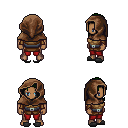
a pixel art fantasy rpg character, male body template, human, dark skin, leather chest armor, red pants, green long hairstyle, cloth hood, cloth bracers, gray slippers, four views (front, back, left, right), 2x2 character sprite sheet, small pixel art, hard edges, no anti-aliasing